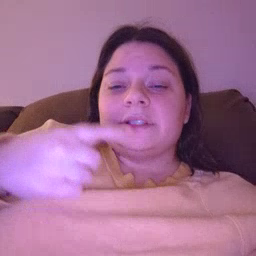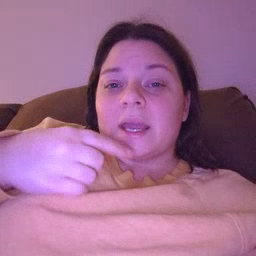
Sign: say